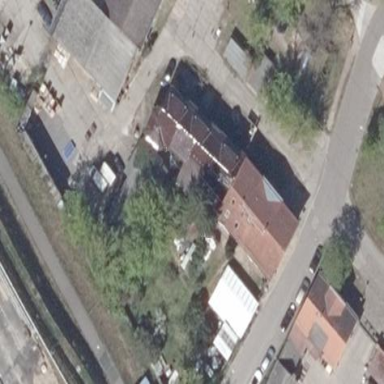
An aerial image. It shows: Residential building with gabled roof made of roof tiles.